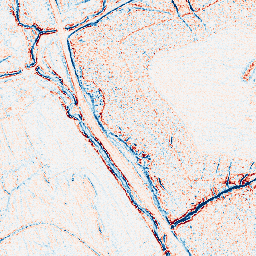
Category: edge_preserving
Decomposition family: bilateral
Decomposition parameters: d: 5
sigma_color: 100
sigma_space: 150
Upsampling method: nearest
Upsampling parameters: scale: 2
Upsampling scale: 2